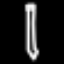
Label: pencil